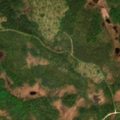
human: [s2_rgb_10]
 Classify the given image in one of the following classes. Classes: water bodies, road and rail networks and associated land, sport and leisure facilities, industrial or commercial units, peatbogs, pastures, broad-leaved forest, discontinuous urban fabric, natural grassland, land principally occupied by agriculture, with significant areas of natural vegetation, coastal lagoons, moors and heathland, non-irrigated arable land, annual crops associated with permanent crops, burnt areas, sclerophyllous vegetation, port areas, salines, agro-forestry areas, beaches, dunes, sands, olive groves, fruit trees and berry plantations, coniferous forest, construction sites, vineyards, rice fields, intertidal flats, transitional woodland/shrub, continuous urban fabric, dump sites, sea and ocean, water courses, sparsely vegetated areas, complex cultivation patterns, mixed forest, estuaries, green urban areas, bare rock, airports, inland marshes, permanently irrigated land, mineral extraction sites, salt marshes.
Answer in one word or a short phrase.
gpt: coniferous forest, mixed forest, transitional woodland/shrub